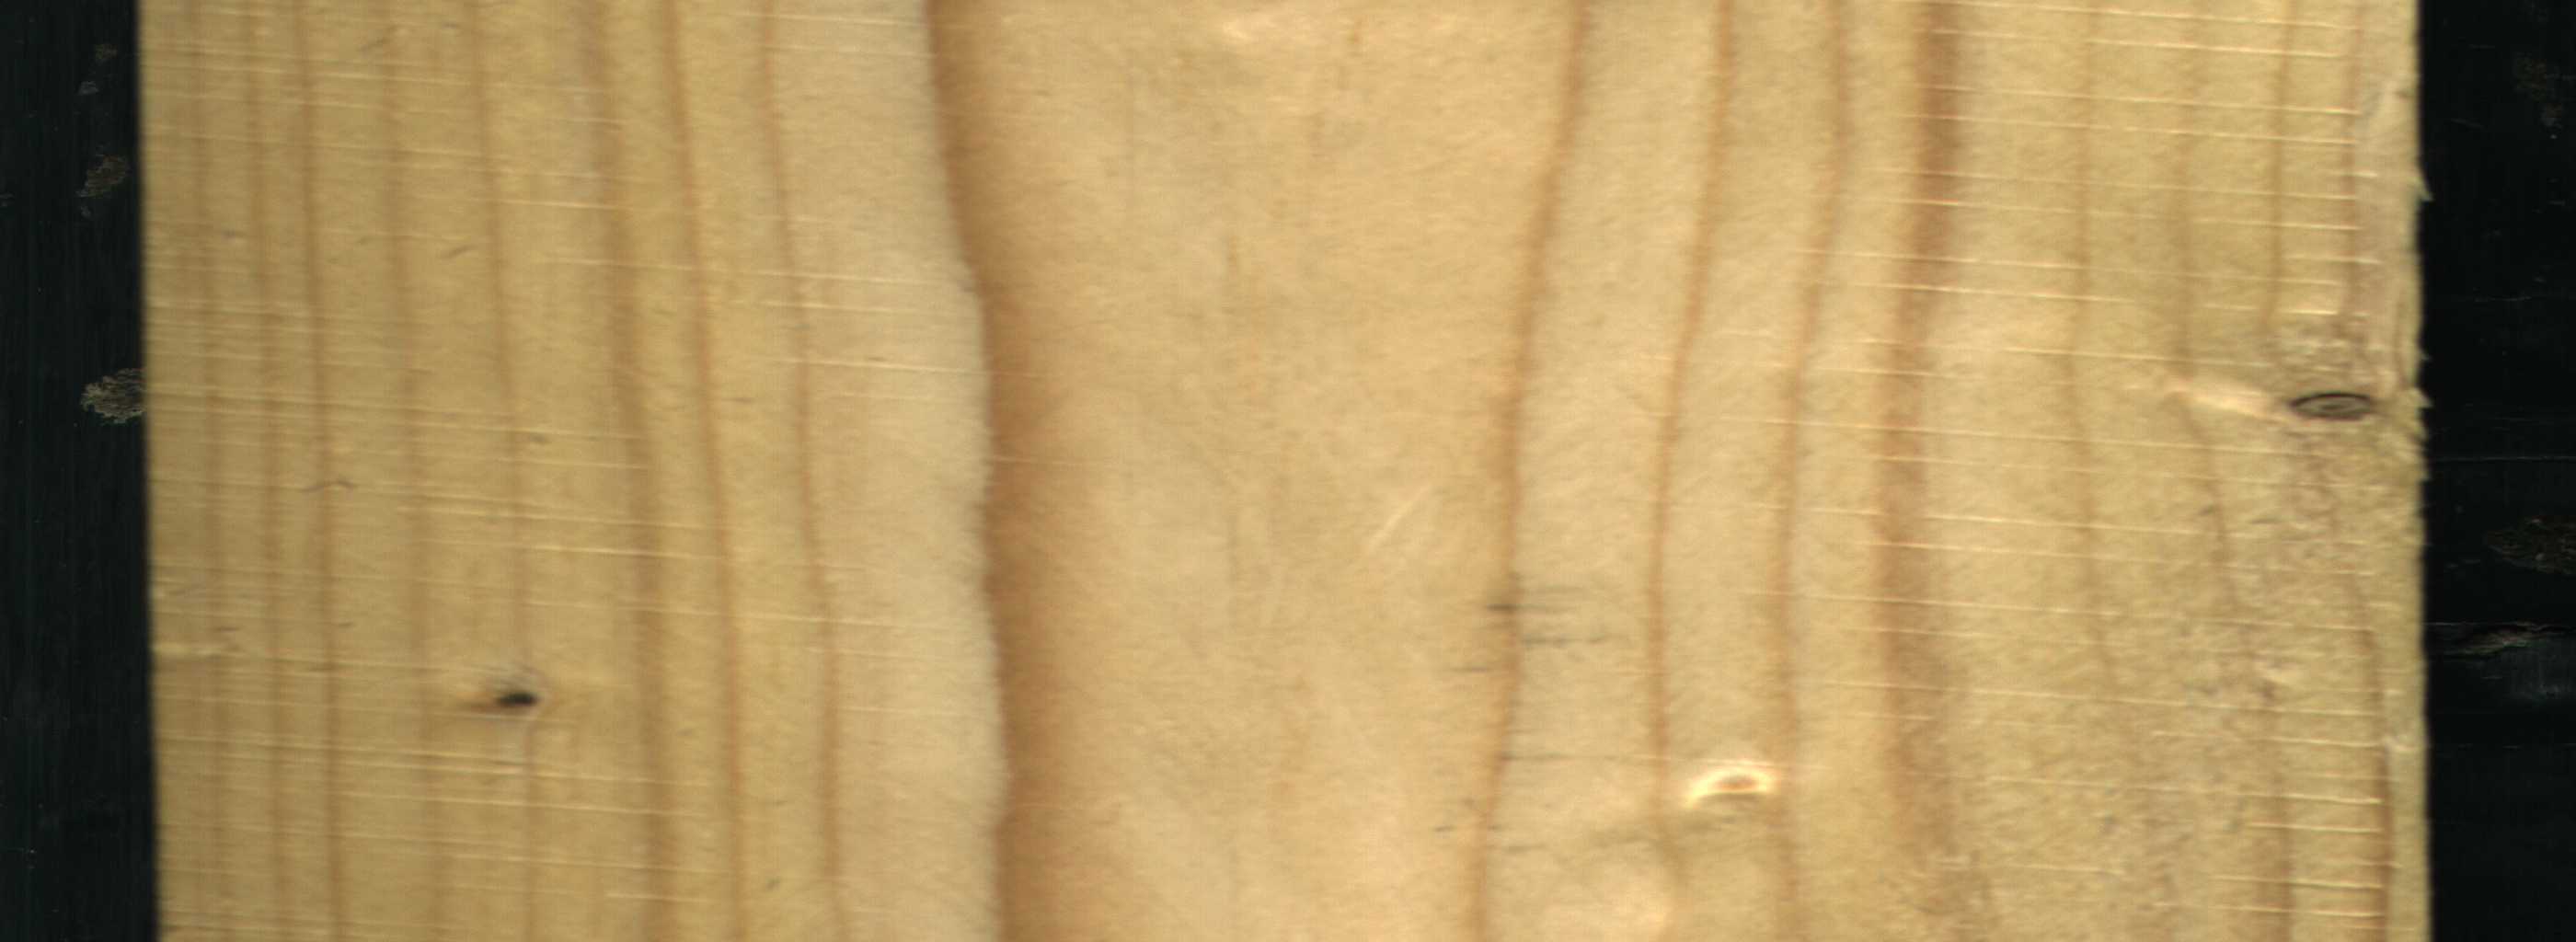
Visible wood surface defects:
Dead_Knot
Live_Knot